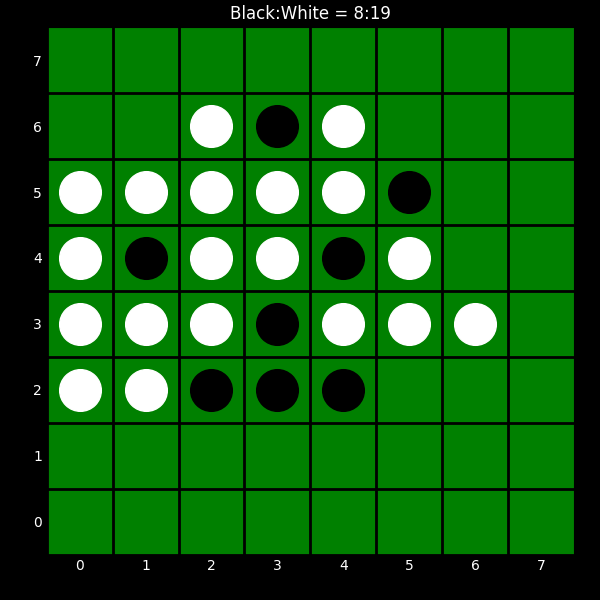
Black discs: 8
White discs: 19